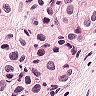
Metastatic tissue present: yes